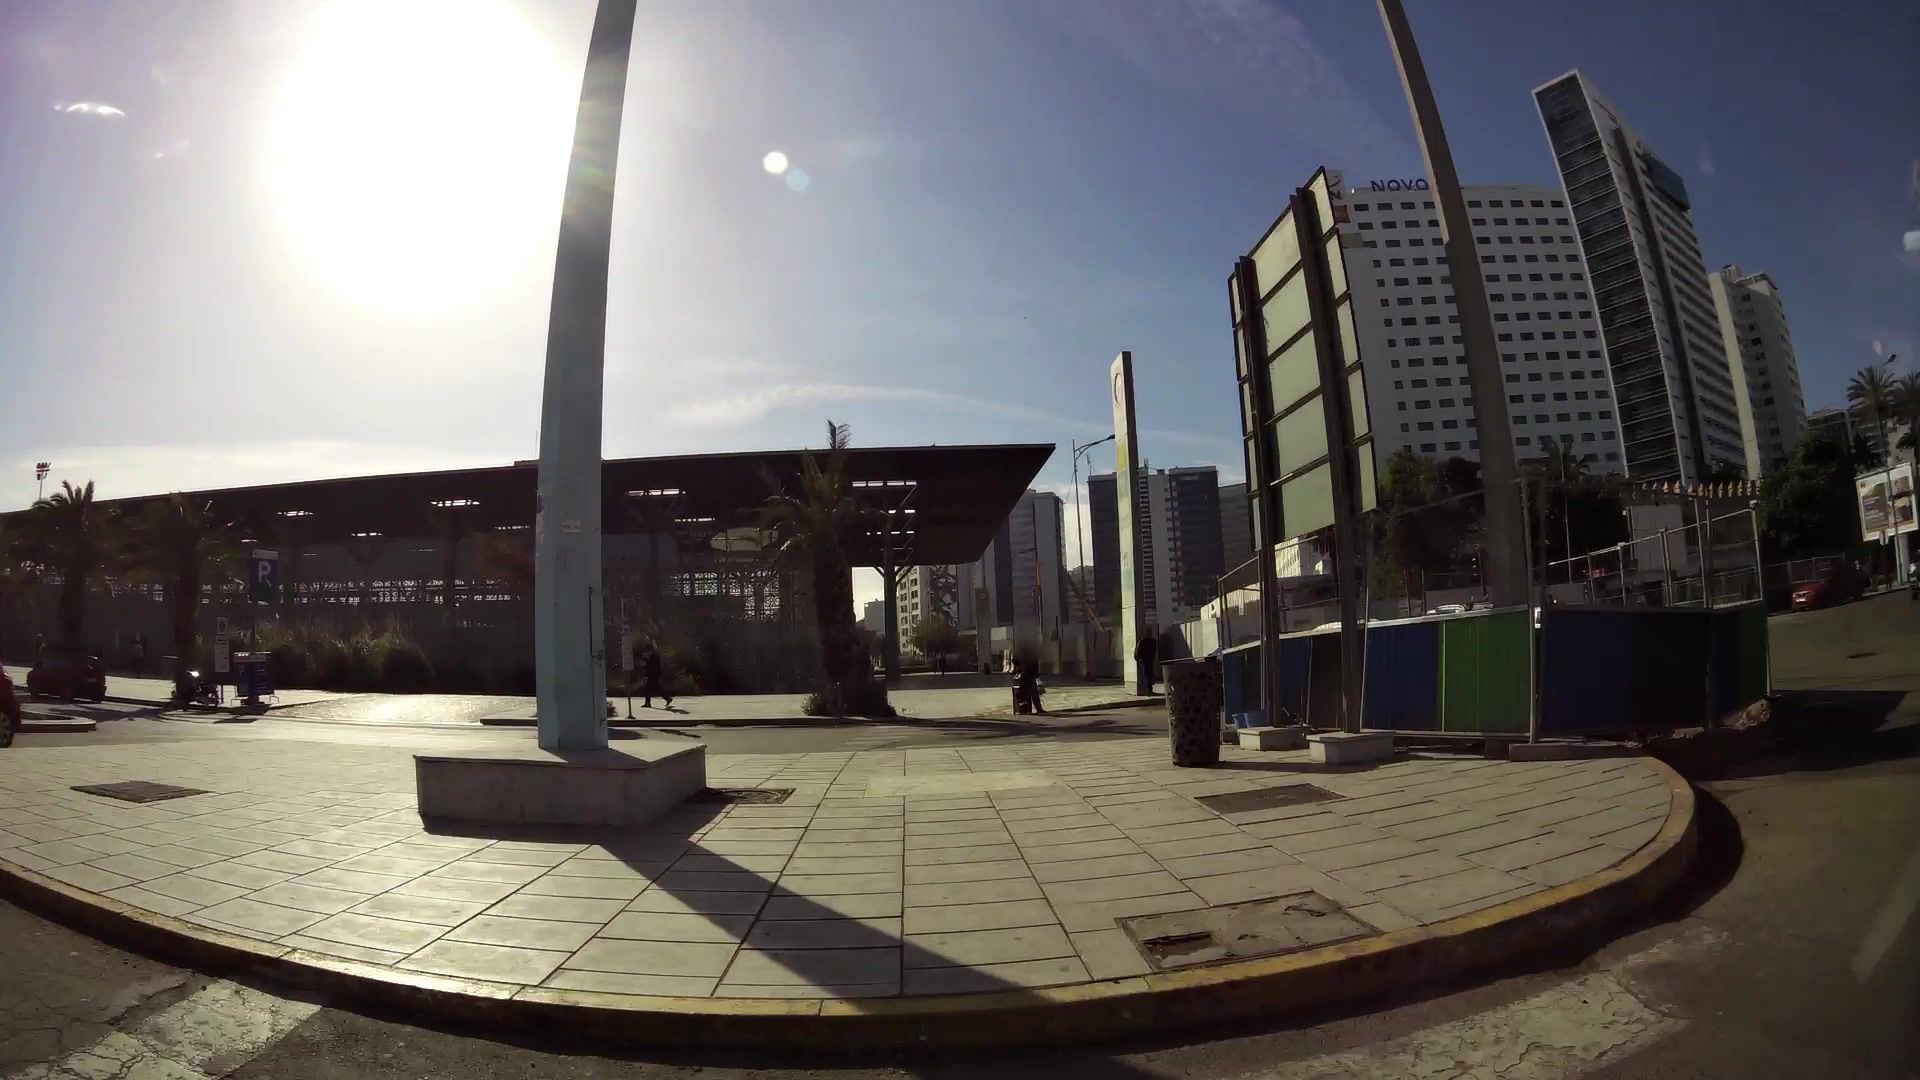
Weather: clear
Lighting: day
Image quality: good
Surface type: walking surface
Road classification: unclassified
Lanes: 2
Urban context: urban centre
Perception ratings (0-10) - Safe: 2.95, Lively: 7.18, Beautiful: 2, Boring: 9.2, Depressing: 4.31, Wealthy: 2.91